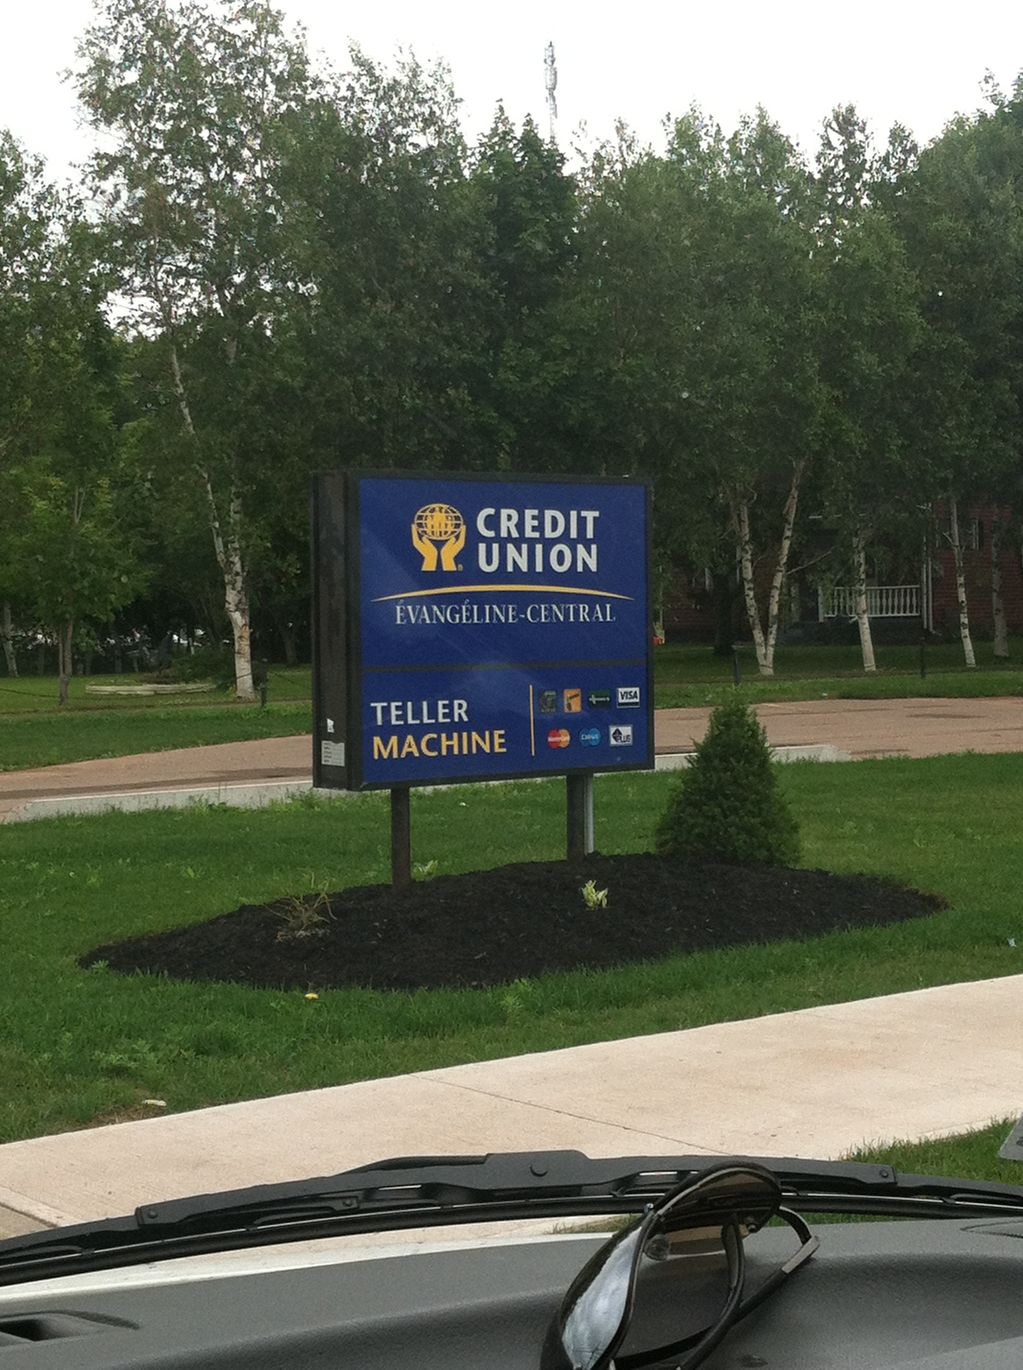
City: charlottetown